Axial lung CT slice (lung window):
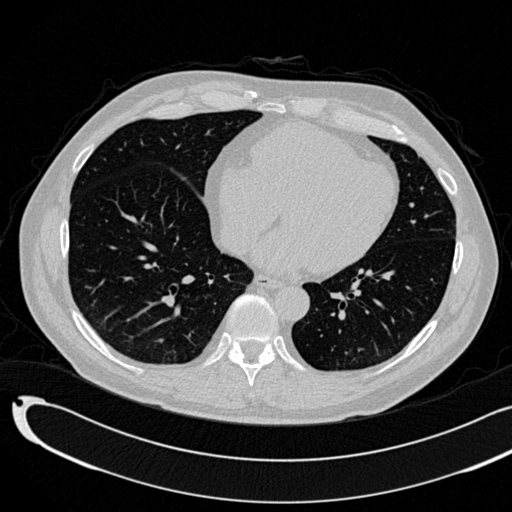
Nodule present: no